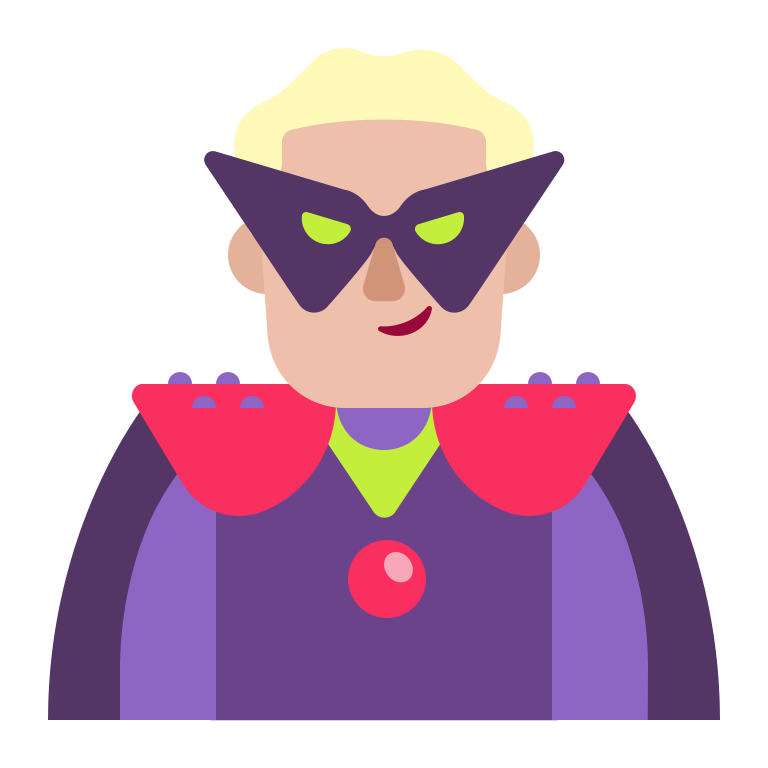
man supervillain flat  light